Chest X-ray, AP view. Patient: 56 years old, sex F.
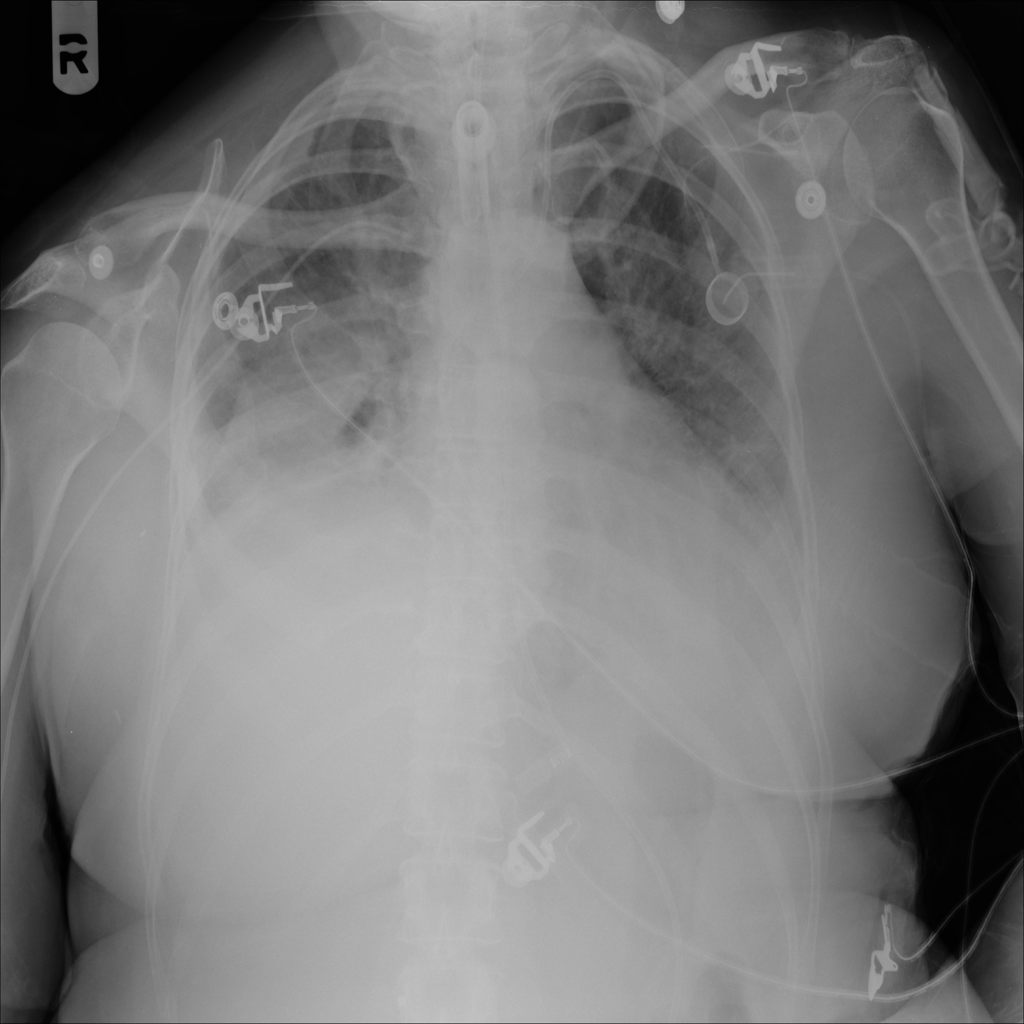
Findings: Atelectasis, Effusion